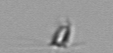
Label: Calciopappus